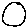
Label: circle